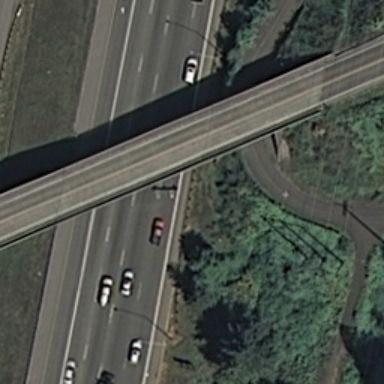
An overpass with a road go across another one diagonally .